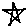
Label: star